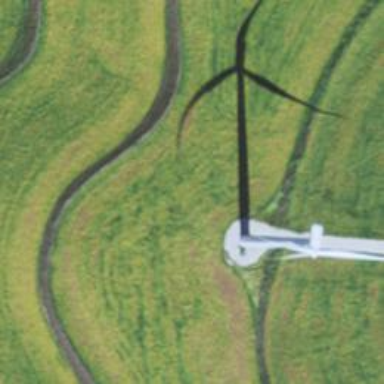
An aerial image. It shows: Wind turbine generator that utilizes wind as its source for generating electricity. It is of the horizontal axis type.